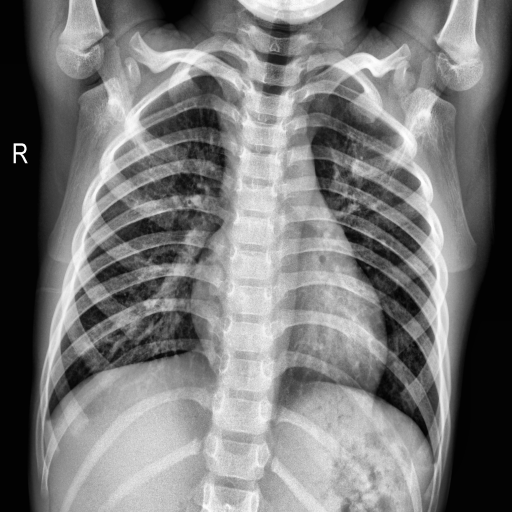
Finding: NORMAL